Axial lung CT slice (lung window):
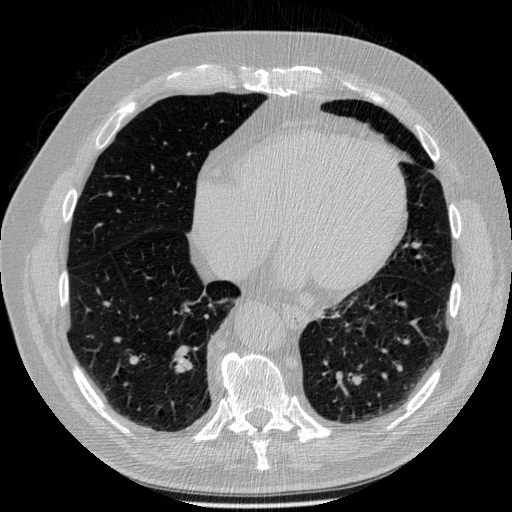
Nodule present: no